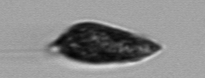
Label: Prorocentrum